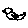
Label: bird